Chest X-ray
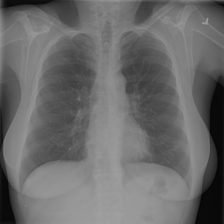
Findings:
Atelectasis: negative
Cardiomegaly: negative
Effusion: negative
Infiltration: negative
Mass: negative
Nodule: negative
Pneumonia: negative
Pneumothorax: negative
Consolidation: negative
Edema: negative
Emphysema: negative
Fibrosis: negative
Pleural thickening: negative
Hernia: negative